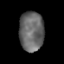
Tissue: lung
Cell type: Epithelial cells
Senescence score: 0.2389
Nuclear area (px): 959
Mean DAPI intensity: 102.909